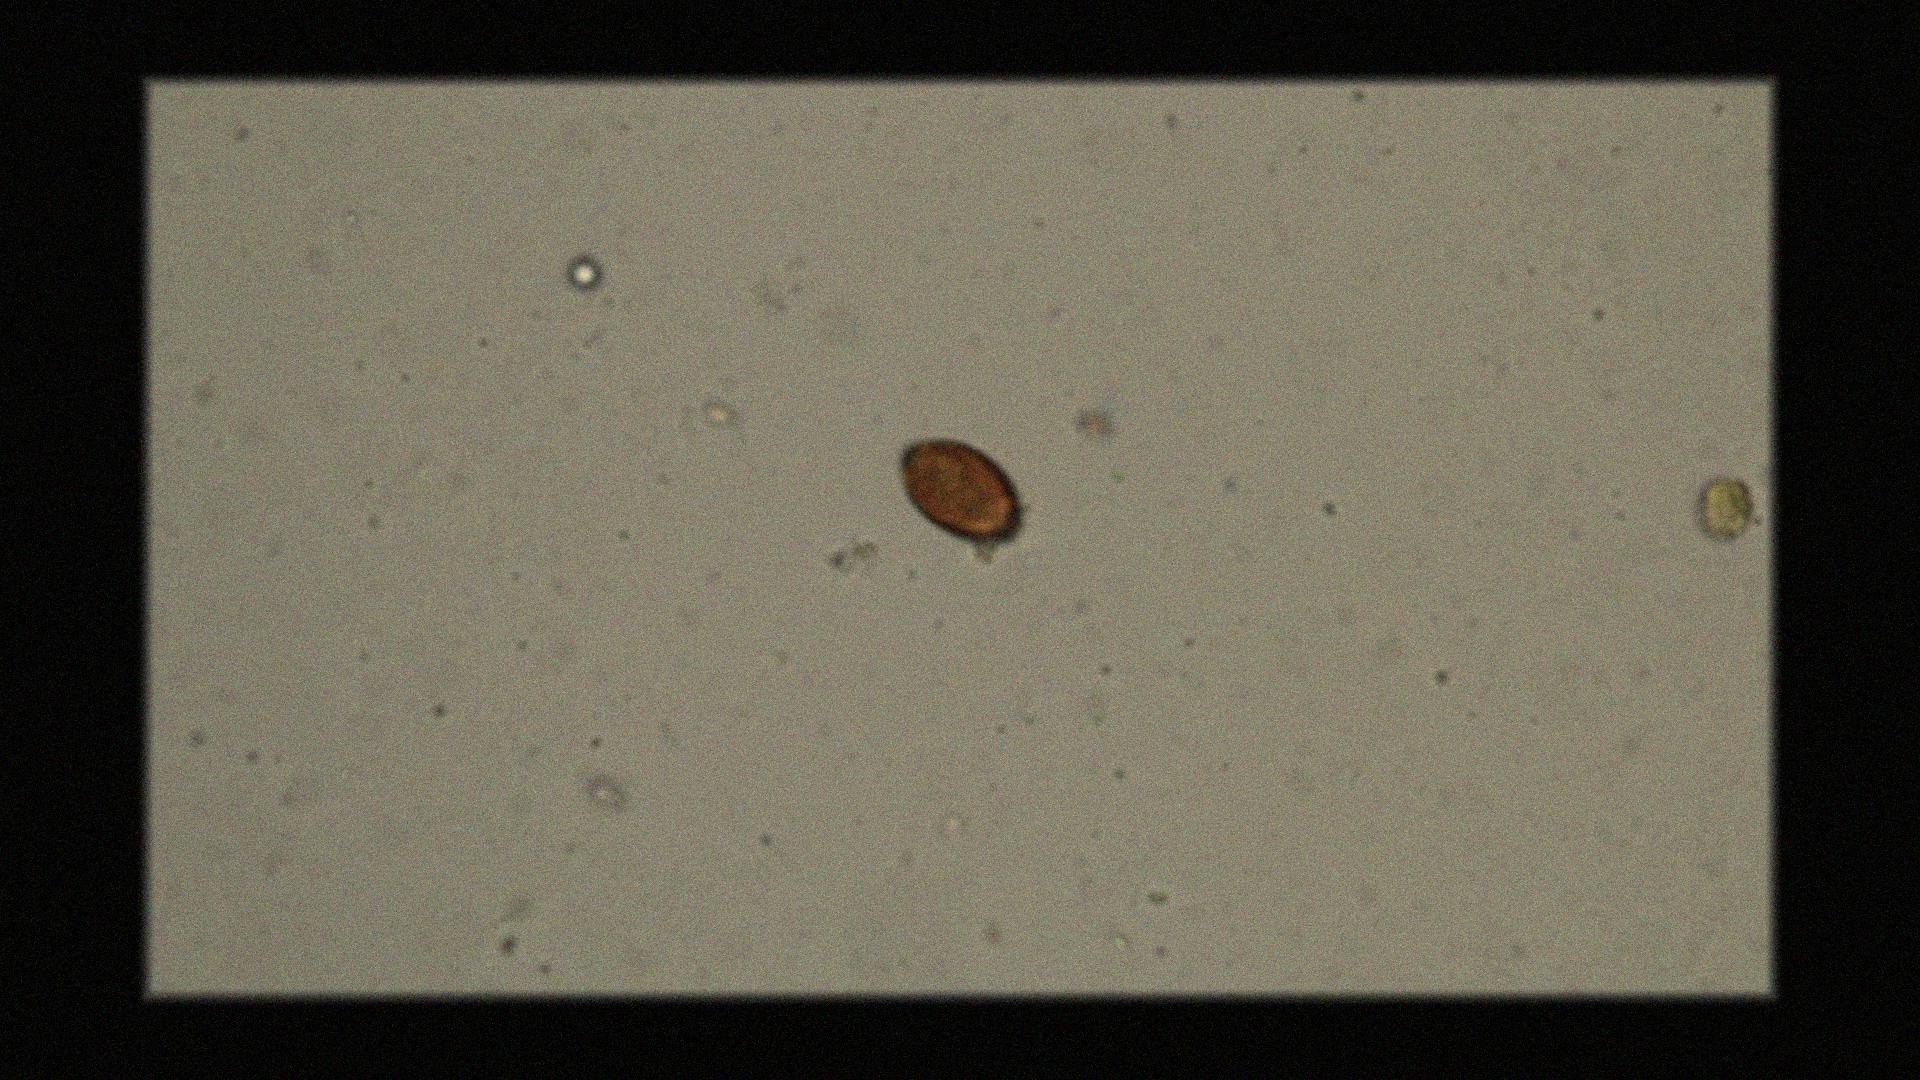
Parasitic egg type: Trichuris trichiura